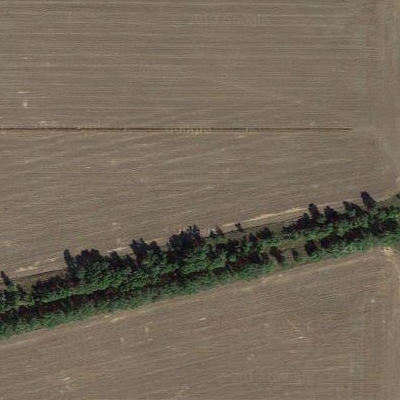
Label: bField